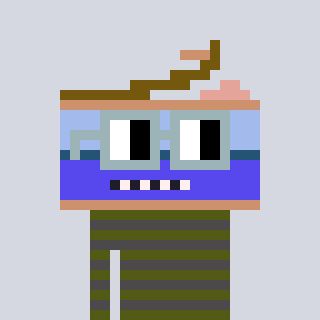
a pixel art character with square dark gray glasses, a canned ham-shaped head and a grayscale-colored body on a cool background